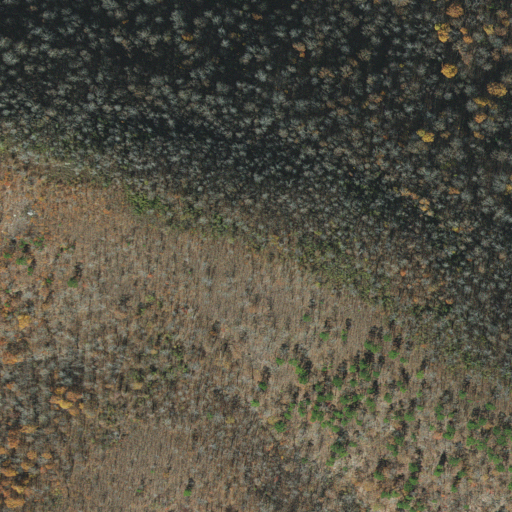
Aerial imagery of mountain in Arkansas named Blaylock Mountain containing deciduous forest, evergreen forest, and shrub